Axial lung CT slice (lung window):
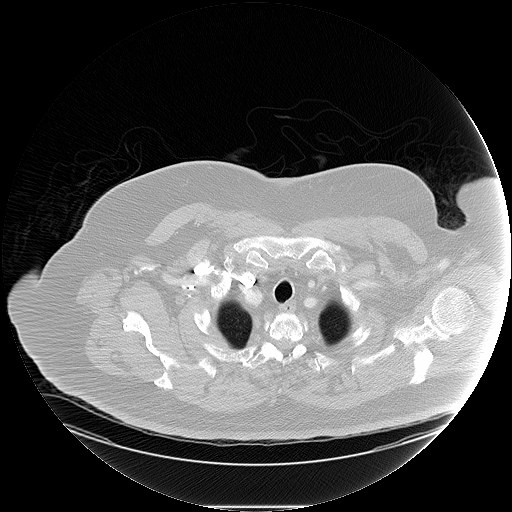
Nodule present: no